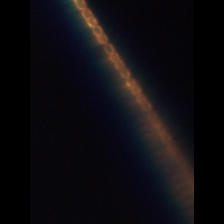
Taxon: Chaetoceros
Group: Diatoms